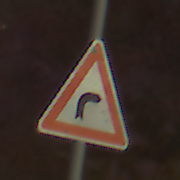
Verkehrszeichen: KurveRechts
Umgebung: Outdoor, Nature
Tageszeit: Night
Wetter: Clear
Licht: Natural
Jahreszeit: NotSpecified
Kontrast: LowContrast